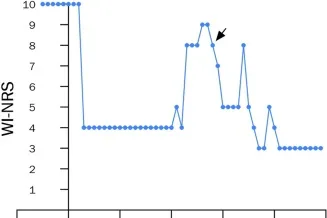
Improvement in patient-reported itch severity. Case 2 , beginning 5 days prior to the first GONB. Day 0 denotes the date of the first GONB, while black arrows indicate the date of the second GONB. WI-NRS, Worst Itch Numeric Rating Scale; GONB, greater occipital nerve block.
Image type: pathology (masson_trichrome)